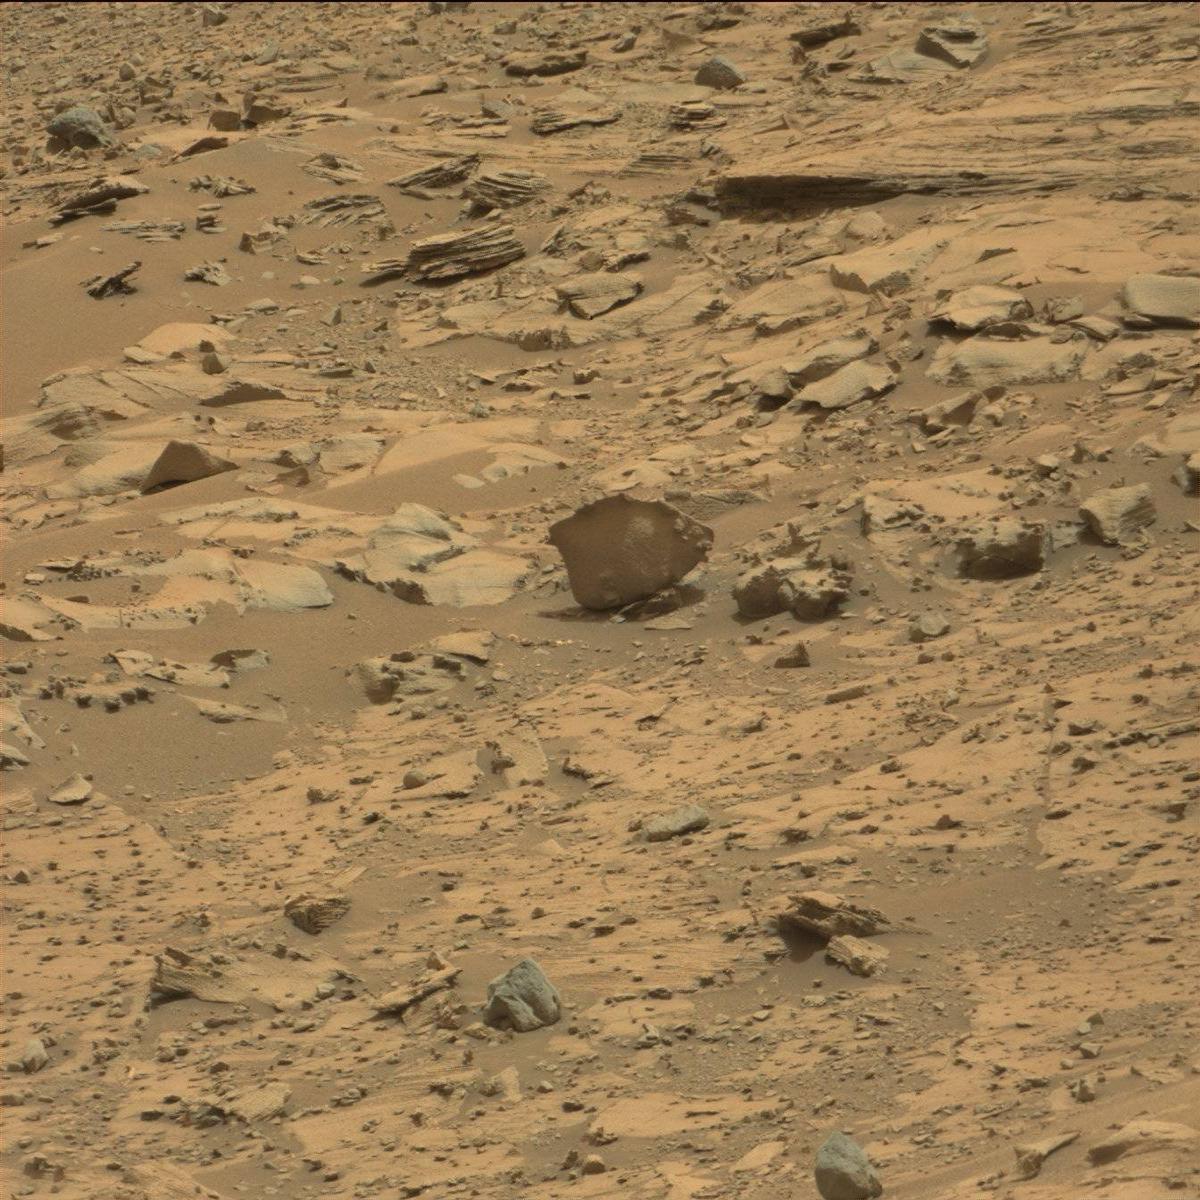
Terrain classes present: Bedrock, Rock, Sand / Soil